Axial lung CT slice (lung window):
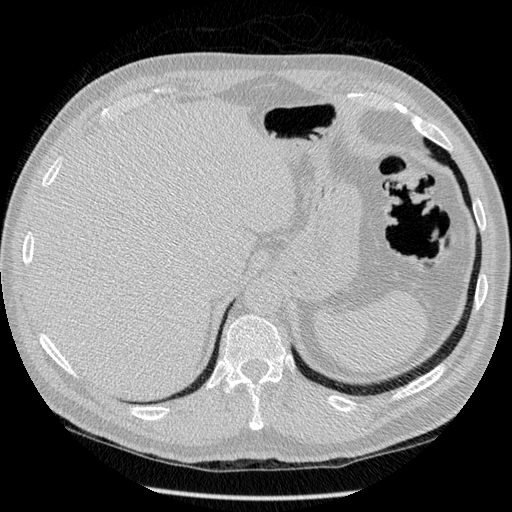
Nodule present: no